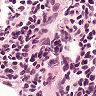
Metastatic tissue present: no